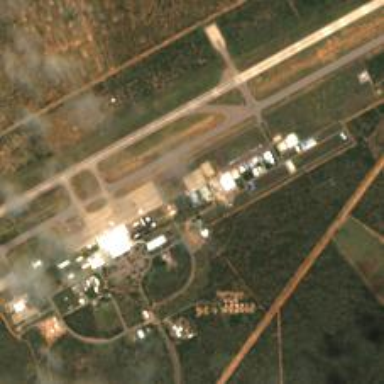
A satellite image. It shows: Airstrip at the airport.